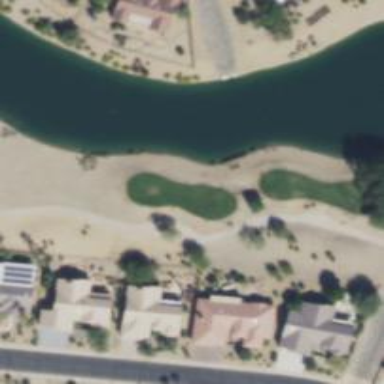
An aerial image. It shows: Path designated for golf carts.